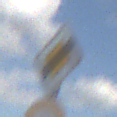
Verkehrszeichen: EndeVorfahrtsstrasse
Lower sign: Geschwindigkeit30
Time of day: Midday
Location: Outdoor (Nature)
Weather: PartlyCloudy
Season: NotSpecified
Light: Natural